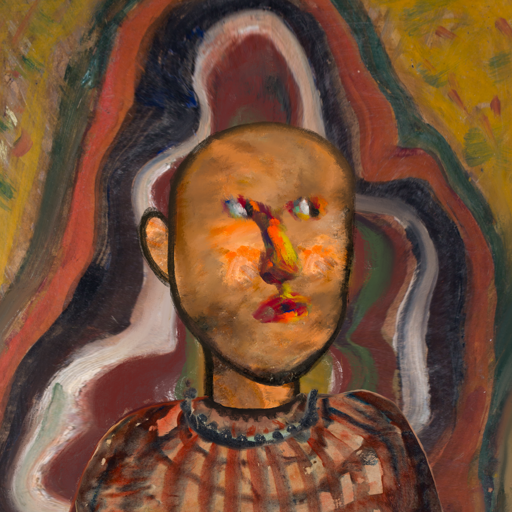
Background: AfterRaid, Head And Neck Side: Gypsy_Queen, Face Side: An_Impression, Bust: Orphan, Hair Side: Blank, Head Accessory: Blank, Second Necklace: Blank, Necklace: Childish, Baby: Blank